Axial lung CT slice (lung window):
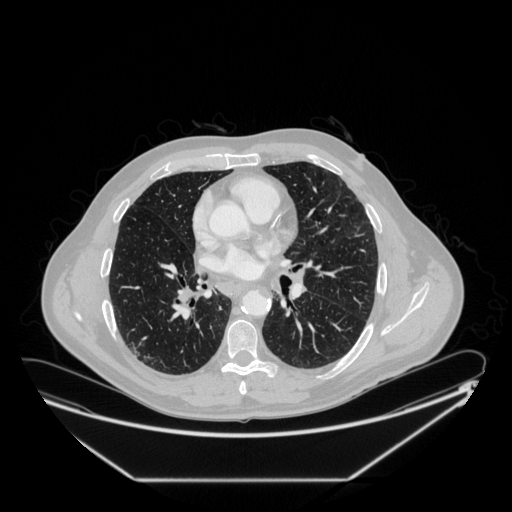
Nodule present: no